Question: What is the color of the ball at (2, 2, 2)? The answer is the name of the color, with the first letter capitalized. You can choose an answer from Red, Green, Orange, Cyan, Purple, Blue, Yellow and Magenta.
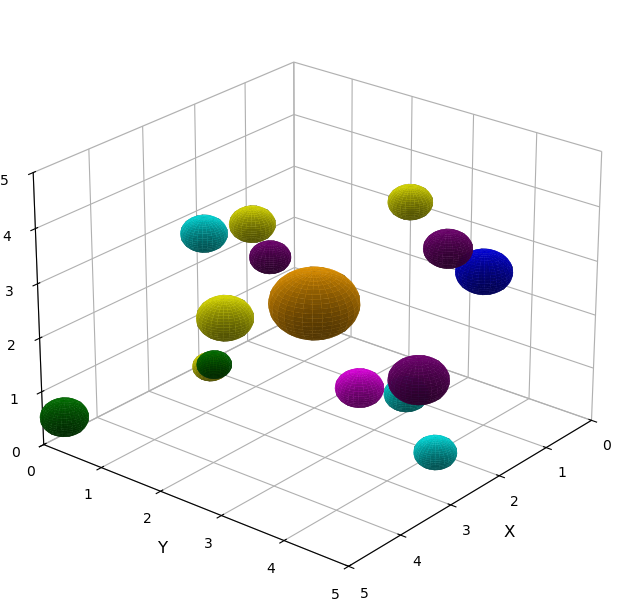
Answer: Orange